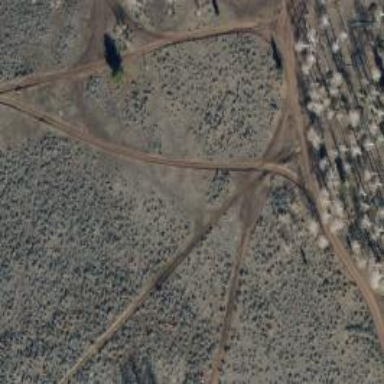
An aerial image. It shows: Track road used for backcountry nordic and hike activities.